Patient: sex F, age 35
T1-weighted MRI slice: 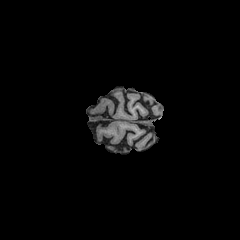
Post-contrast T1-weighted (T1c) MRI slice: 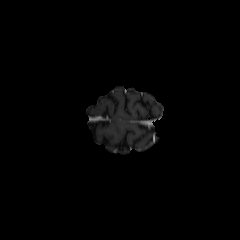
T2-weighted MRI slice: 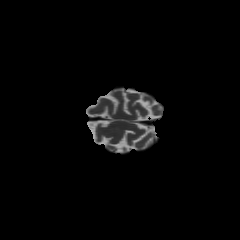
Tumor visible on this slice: no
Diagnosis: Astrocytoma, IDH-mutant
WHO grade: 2